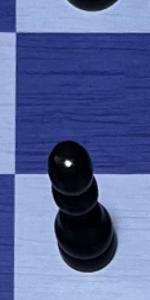
Label: Pawn_Black